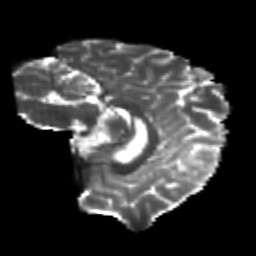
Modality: T2w
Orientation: sagittal
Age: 24
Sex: male
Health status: healthy
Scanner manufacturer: philips
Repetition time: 7.385 s
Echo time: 0.08599 s